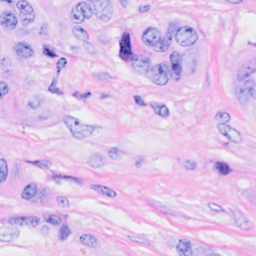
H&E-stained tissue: Breast